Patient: sex M, age 32
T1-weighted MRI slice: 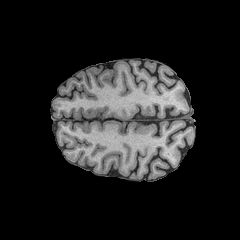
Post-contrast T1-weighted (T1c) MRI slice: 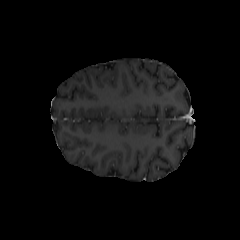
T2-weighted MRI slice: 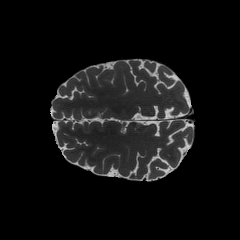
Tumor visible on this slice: no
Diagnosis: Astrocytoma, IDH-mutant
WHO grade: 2